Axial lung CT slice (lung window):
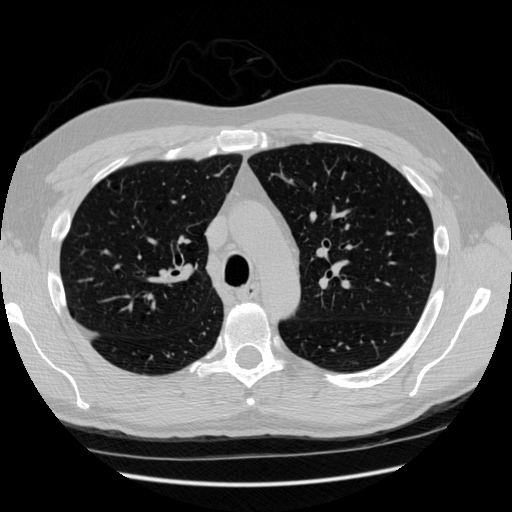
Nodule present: no